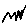
Label: zigzag